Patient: sex F, age 60
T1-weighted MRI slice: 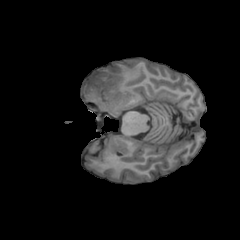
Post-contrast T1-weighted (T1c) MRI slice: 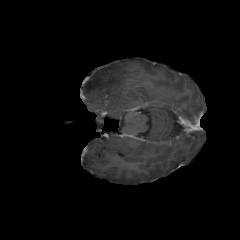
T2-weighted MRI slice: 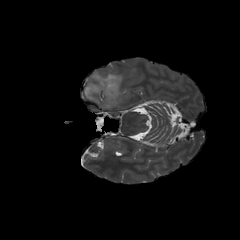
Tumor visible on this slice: yes
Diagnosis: Astrocytoma, IDH-mutant
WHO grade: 3